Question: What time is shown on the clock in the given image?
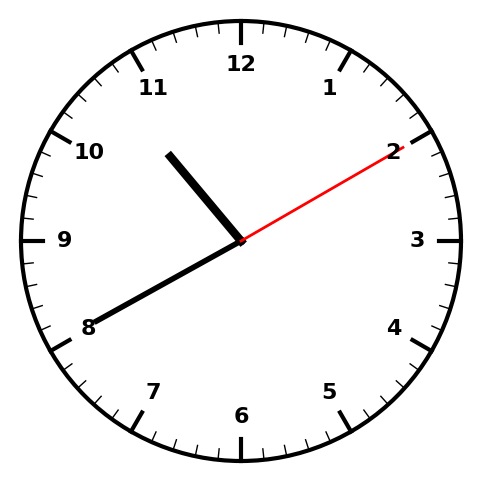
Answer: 10:40:10